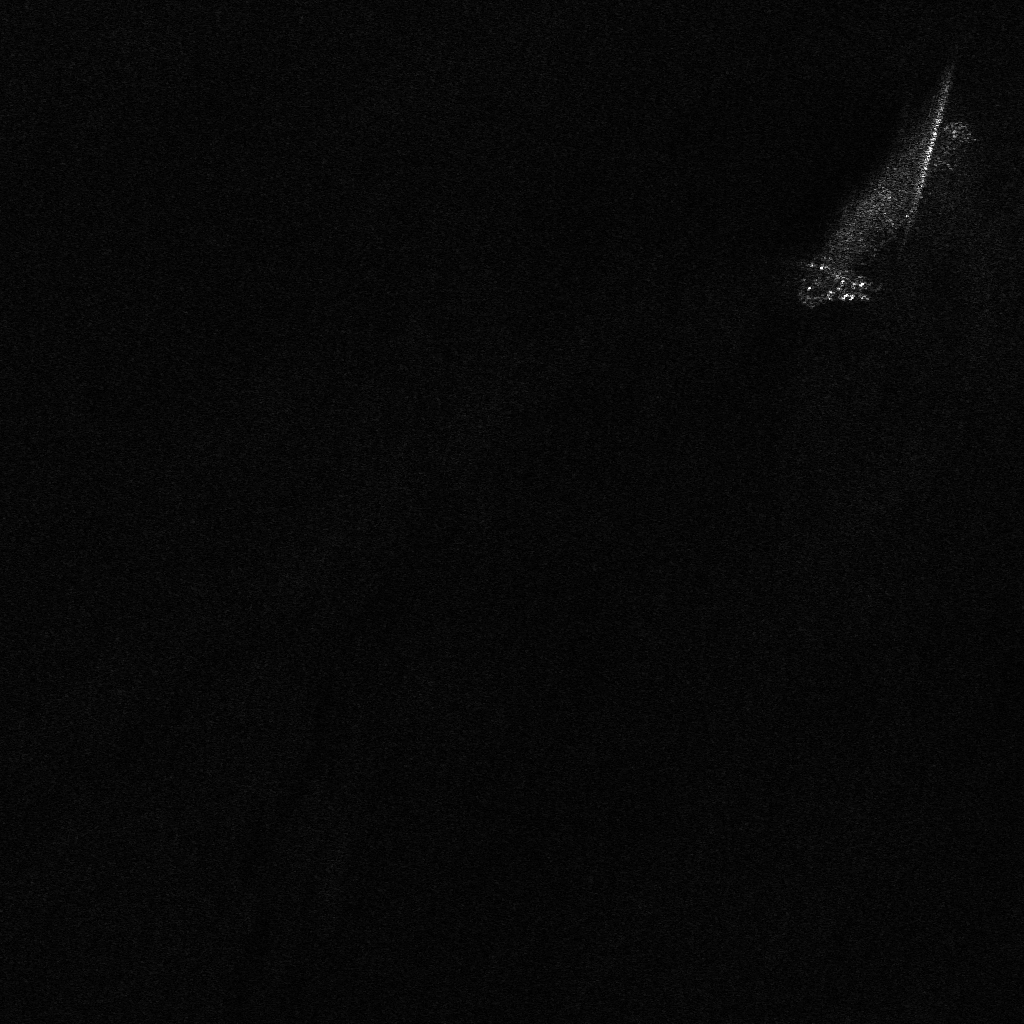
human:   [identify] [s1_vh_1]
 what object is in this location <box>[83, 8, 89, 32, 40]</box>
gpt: <ref>1 large ore-oil at the top right</ref>